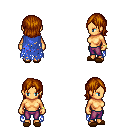
a pixel art fantasy rpg character, female body template, human, tanned skin, blue tattered cape, magenta pants, brunette long bangs hairstyle, bracelets, brown slippers, four views (front, back, left, right), 2x2 character sprite sheet, small pixel art, hard edges, no anti-aliasing